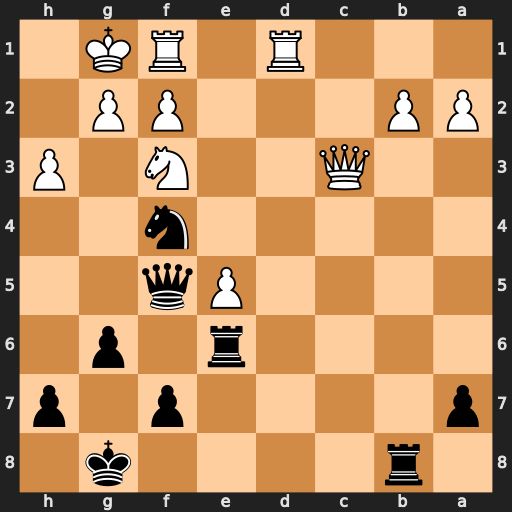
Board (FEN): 1r4k1/p4p1p/4r1p1/4Pq2/5n2/2Q2N1P/PP3PP1/3R1RK1
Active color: b
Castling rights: -
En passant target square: -
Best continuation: Ne2+ Kh1 Nxc3